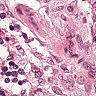
Metastatic tissue present: no